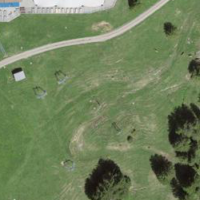
EUNIS habitat code: 26
Species observed at this site:
Corvus corone
Milvus milvus
Phoenicurus ochruros
Fringilla coelebs
Buteo buteo
Falco tinnunculus
Picus viridis
Corvus corax